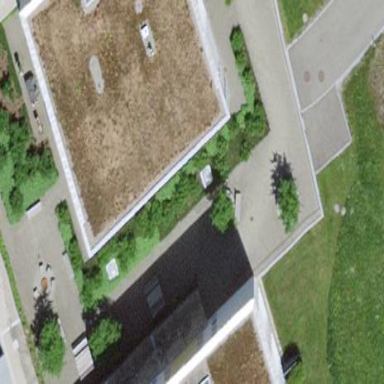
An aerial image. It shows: Parking area.